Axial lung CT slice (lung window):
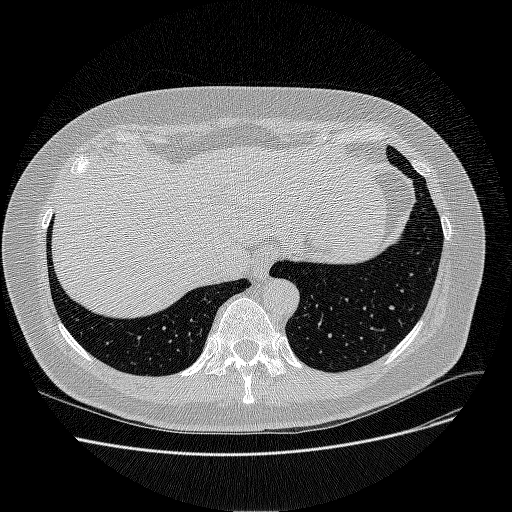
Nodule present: no